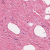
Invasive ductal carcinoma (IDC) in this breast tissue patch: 0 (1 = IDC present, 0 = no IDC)